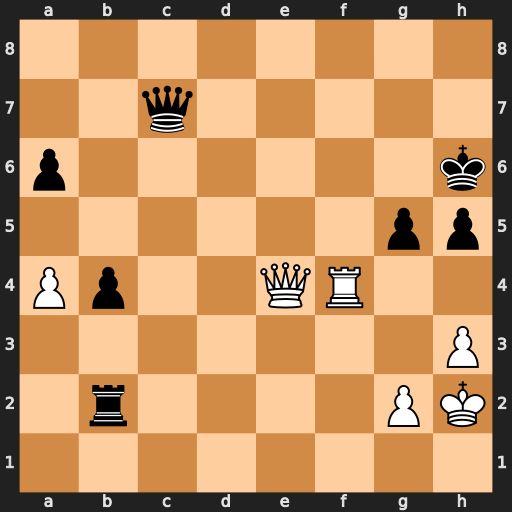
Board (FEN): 8/2q5/p6k/6pp/Pp2QR2/7P/1r4PK/8
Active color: w
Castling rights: -
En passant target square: -
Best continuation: Qe6+ Kh7 Qf5+